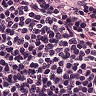
Metastatic tissue present: no